Interaction volume radius: 5 \u00c5
Interaction volume height: 10 \u00c5
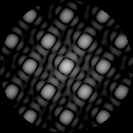
Disorder parameter: 0.0175